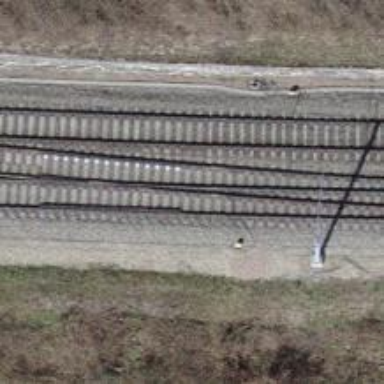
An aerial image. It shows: Single-track electrified railway siding with contact line for service.